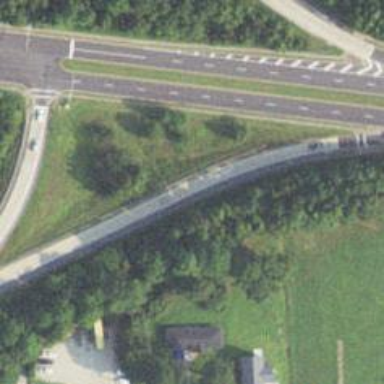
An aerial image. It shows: Motorway link.